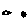
Label: moon